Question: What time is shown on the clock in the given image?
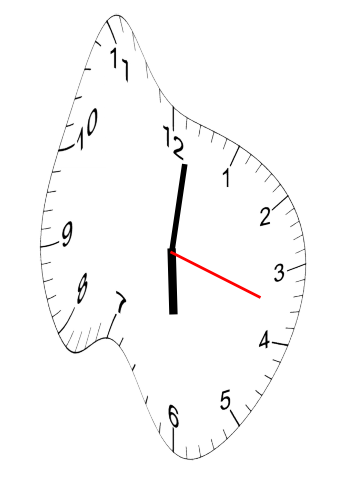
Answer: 06:01:18